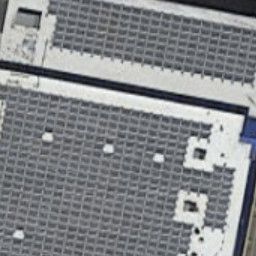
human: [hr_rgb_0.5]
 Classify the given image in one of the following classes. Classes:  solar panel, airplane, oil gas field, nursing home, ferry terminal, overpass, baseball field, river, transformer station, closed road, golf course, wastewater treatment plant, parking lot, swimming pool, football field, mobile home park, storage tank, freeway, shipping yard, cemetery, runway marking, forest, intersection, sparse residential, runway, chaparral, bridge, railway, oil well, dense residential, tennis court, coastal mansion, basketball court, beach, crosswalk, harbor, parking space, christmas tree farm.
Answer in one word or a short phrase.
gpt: solar panel